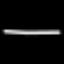
Label: line